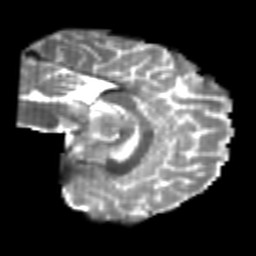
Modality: T2w
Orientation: sagittal
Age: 25
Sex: female
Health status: healthy
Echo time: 0.074 s